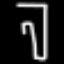
Label: pants